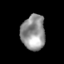
Tissue: skin
Cell type: Epithelial cells
Senescence score: 0.9185
Nuclear area (px): 827
Mean DAPI intensity: 147.412